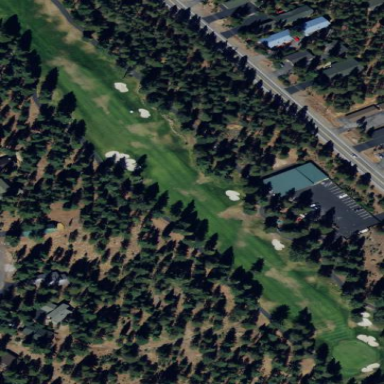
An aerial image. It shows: Golf fairway surrounded by grass.